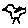
Label: bird